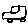
Label: car